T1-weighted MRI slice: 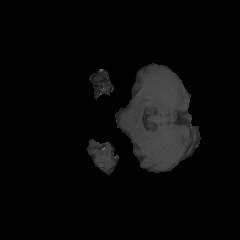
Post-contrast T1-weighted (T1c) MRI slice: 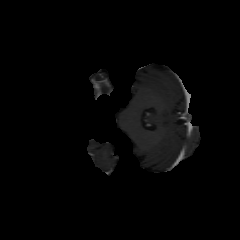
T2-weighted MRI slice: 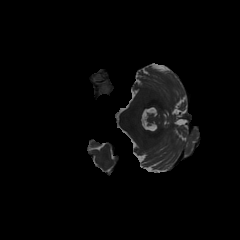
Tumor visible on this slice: yes